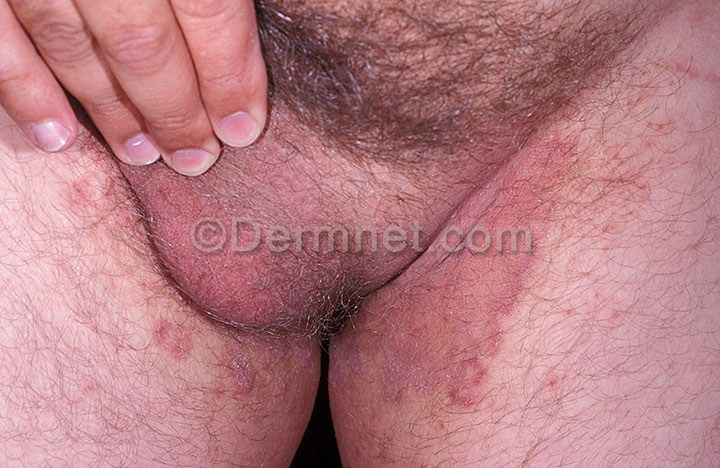
Disease: Tinea Ringworm Candidiasis and other Fungal Infections